七年级 · 组合几何学
在直角 $\triangle A B C$ 中, $\angle C=90^{\circ}, D E \perp A C$ 于 $E$, 交 $A B$ 于 $D$.

(1)试指出 $B C 、 D E$ 被 $A B$ 所截时, $\angle 3$ 的同位角、内错角和同旁内角;

(2)试说明 $\angle 1=\angle 2=\angle 3$ 的理由. (提示: 三角形内角和是 $180^{\circ}$ )

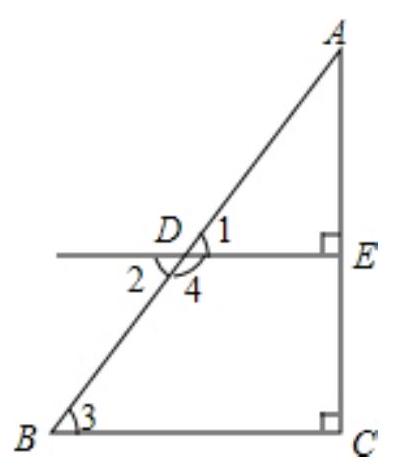
答案: (1)当 $B C, D E$ 被 $A B$ 所截时, $\angle 3$ 的同位角为 $\angle 1 ; \angle 3$ 的内错角为 $\angle 2 ; \angle 3$ 的同旁内角为 $\angle 4$;

(2) $\because \angle 1+\angle A+\angle C=180^{\circ}, \angle 3+\angle A+\angle C=180^{\circ}$,

$\therefore \angle 1=\angle 3$

$\because \angle 1=\angle 2$

$$
\therefore \angle 1=\angle 2=\angle 3
$$